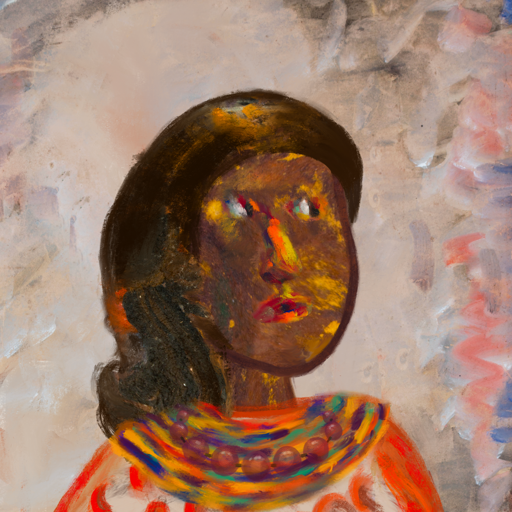
Background: Roy_Bahadur, Head And Neck Side: Comrade, Face Side: An_Impression, Bust: Rupkatha, Hair Side: Gypsy_Queen, Head Accessory: Blank, Second Necklace: An_Impression_2, Necklace: Irani_2, Baby: Blank